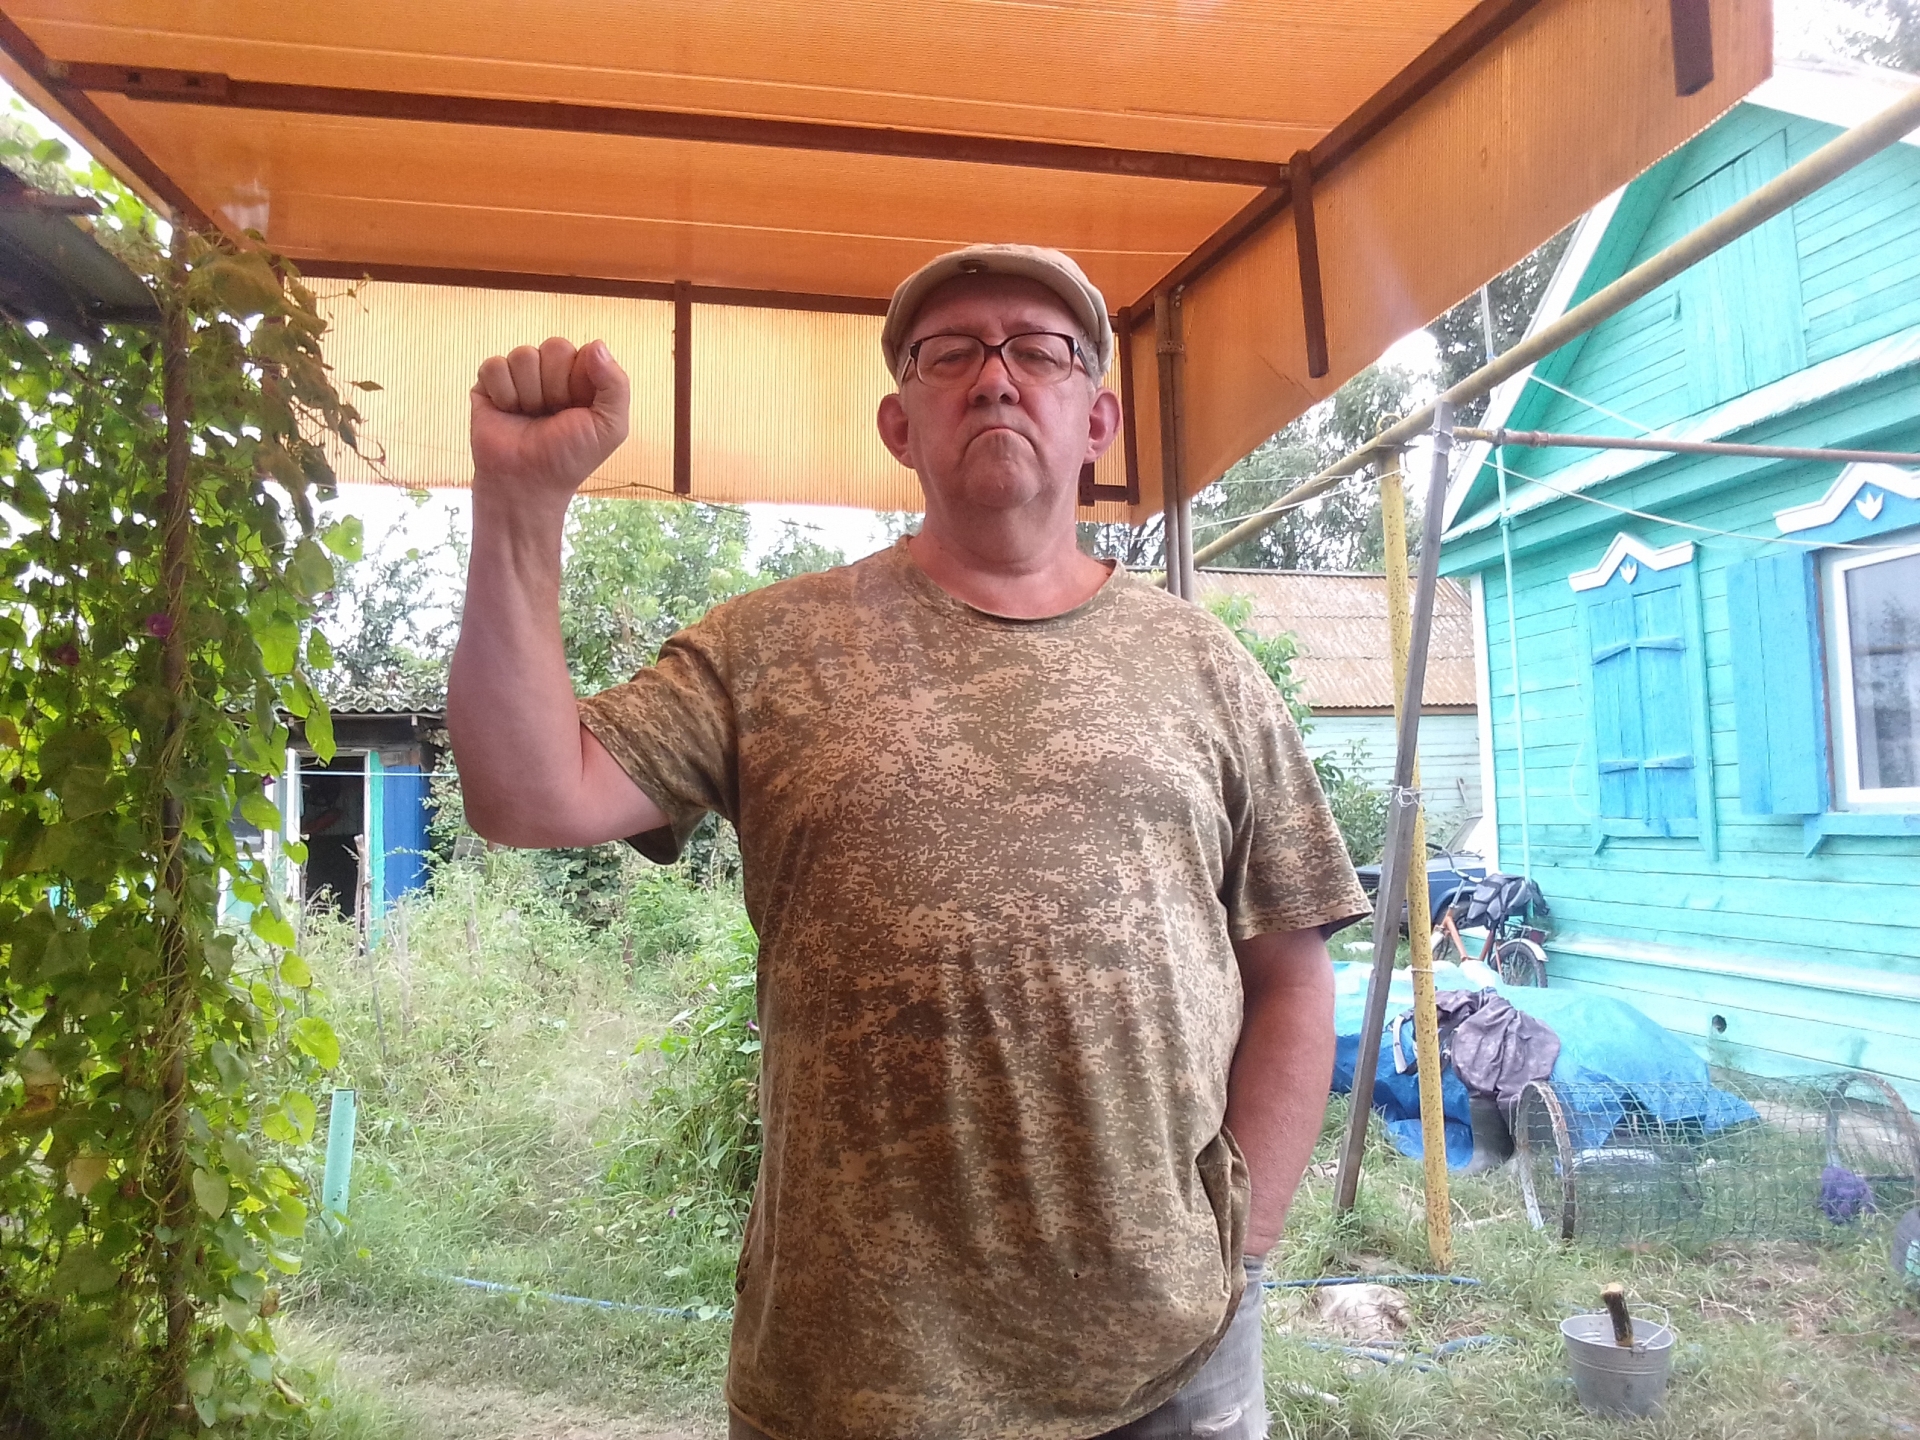
Label: clear